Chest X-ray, PA view. Patient: 33 years old, sex F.
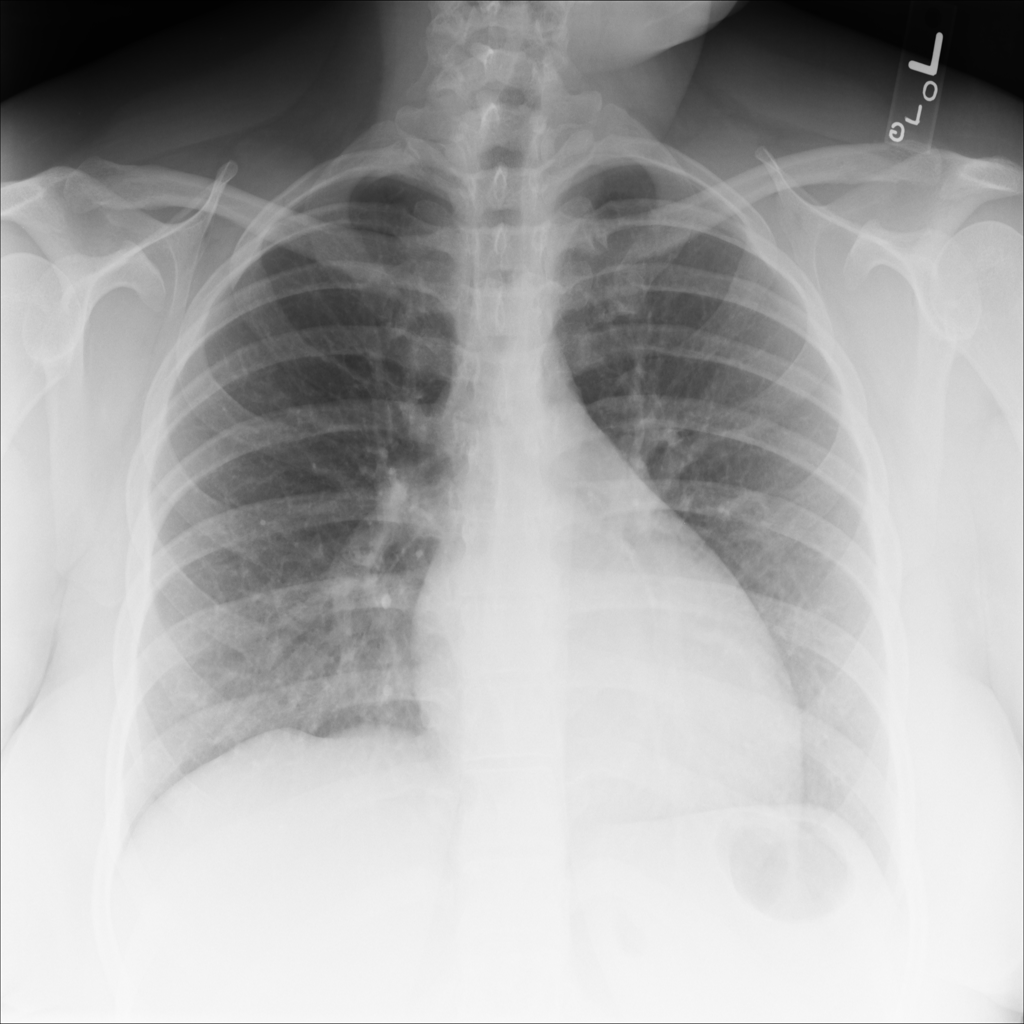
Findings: Infiltration